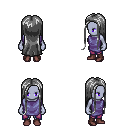
a pixel art fantasy rpg character, female body template, dark elf, purple skin, chain tabard jacket, magenta pants, gray extra-long hairstyle, maroon shoes, four views (front, back, left, right), 2x2 character sprite sheet, small pixel art, hard edges, no anti-aliasing